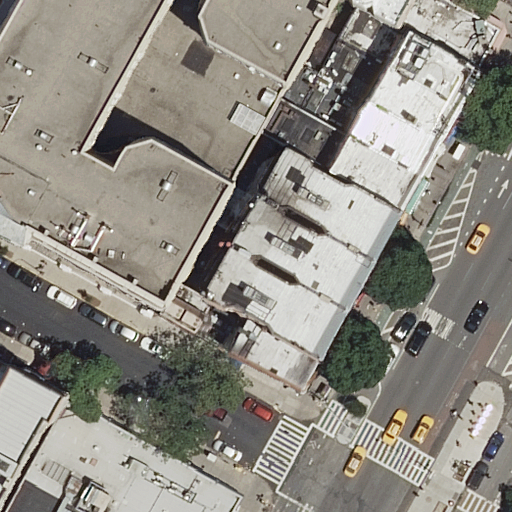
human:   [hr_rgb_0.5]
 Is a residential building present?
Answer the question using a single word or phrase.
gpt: yes

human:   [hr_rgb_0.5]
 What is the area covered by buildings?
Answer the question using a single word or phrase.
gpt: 5097m2

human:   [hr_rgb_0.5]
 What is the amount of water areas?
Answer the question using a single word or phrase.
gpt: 0

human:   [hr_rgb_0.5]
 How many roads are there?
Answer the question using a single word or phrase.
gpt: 11

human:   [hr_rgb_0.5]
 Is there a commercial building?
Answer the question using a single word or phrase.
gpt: no

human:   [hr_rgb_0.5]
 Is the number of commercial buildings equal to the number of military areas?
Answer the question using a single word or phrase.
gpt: yes

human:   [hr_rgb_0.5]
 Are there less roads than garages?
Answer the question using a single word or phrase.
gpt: no

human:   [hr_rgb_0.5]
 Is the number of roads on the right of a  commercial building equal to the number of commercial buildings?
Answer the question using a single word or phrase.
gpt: yes

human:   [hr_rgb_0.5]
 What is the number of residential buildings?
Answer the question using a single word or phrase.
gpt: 14

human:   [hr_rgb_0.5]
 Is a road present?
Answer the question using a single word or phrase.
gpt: yes

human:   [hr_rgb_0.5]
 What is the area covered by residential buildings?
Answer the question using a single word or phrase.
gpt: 5097m2

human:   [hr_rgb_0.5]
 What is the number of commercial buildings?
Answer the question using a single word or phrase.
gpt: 0

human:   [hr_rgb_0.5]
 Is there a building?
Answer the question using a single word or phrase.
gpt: yes

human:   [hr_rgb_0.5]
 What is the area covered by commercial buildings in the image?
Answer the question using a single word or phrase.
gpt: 0m2

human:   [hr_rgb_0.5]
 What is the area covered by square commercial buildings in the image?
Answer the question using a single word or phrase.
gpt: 0m2

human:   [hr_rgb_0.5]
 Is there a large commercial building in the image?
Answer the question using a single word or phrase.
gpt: no

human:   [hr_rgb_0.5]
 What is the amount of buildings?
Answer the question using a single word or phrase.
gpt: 14

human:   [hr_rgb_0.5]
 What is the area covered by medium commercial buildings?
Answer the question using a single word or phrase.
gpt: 0m2

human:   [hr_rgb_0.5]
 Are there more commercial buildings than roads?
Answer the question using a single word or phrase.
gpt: no

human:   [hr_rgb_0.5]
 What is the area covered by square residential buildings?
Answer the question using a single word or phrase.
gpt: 0m2

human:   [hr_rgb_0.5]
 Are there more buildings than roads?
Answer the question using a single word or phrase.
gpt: yes

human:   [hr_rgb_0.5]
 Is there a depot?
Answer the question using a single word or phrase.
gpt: no

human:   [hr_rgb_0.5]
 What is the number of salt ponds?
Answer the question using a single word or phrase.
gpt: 0

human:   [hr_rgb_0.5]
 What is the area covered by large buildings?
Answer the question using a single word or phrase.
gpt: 2585m2

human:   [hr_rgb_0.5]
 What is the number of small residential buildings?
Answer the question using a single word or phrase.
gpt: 2

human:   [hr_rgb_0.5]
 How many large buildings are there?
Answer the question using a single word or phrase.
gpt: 2

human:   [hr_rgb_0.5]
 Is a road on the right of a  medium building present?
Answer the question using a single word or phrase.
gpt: yes

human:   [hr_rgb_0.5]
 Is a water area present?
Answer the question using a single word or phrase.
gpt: no

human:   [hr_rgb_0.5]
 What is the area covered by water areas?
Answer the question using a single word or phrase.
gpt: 0m2

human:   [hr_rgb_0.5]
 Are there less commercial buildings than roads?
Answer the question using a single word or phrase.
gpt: yes

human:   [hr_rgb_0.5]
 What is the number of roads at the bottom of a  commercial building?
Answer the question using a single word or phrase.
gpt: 0

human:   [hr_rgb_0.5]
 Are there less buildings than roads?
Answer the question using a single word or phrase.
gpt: no

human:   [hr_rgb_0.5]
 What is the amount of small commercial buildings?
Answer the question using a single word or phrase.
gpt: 0

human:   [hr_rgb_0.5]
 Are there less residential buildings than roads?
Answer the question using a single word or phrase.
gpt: no

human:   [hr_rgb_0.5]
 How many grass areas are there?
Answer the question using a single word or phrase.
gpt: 0

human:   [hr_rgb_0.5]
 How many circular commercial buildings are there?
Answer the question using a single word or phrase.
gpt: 0

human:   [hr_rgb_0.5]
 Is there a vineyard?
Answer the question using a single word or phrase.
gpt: no

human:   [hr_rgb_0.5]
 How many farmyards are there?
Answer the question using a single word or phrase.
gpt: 0

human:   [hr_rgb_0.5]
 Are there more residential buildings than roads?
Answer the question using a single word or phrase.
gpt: yes

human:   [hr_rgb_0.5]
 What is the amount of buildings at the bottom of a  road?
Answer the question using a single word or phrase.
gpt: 5

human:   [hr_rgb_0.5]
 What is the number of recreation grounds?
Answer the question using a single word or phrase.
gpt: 0

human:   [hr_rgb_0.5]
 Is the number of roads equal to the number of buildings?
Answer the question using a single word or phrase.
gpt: no

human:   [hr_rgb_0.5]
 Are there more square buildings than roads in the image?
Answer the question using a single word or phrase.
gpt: no

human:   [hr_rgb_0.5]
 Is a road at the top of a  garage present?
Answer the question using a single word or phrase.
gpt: no

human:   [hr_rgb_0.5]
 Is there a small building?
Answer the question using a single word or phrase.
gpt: yes

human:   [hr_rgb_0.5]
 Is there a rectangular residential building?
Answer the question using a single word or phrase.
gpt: yes

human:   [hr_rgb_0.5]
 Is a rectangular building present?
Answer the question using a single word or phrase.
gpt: yes

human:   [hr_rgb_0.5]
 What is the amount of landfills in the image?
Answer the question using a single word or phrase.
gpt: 0

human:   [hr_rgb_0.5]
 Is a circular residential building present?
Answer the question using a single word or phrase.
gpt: no

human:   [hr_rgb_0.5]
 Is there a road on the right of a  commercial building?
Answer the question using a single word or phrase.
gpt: no

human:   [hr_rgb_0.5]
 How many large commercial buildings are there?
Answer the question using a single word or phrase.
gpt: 0

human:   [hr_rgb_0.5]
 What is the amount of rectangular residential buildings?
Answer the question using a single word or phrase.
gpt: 4

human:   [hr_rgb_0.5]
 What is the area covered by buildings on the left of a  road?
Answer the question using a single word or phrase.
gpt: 5097m2

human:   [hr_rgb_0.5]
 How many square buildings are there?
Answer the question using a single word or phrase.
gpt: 0

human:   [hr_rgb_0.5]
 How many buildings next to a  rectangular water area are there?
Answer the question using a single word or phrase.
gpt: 0

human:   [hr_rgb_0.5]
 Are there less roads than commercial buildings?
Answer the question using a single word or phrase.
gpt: no

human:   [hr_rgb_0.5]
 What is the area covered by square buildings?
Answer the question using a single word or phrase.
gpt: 0m2

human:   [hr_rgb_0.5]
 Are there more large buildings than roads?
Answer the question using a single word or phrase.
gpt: no

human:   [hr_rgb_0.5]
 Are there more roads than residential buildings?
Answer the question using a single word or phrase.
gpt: no

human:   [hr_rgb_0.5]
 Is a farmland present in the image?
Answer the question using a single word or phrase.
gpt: no

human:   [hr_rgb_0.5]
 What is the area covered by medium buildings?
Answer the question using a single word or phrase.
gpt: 2407m2

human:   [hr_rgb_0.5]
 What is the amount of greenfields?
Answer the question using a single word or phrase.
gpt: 0

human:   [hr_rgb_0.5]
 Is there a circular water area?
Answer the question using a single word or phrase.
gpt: no

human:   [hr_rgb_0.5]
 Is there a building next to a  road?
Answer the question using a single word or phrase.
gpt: yes